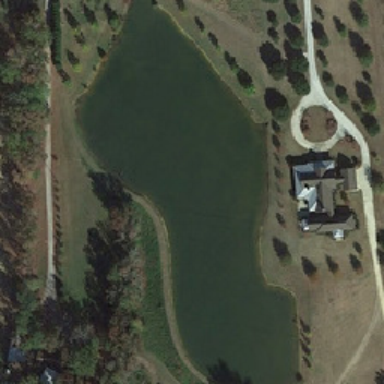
There is a villa in the wilderness .